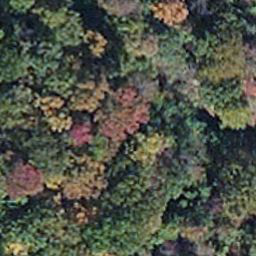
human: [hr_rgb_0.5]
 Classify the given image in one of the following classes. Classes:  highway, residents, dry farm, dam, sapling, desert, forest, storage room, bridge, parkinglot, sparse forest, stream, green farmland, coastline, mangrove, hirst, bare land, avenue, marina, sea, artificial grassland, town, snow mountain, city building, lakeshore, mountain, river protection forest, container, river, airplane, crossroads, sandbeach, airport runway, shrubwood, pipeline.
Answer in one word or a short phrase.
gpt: mangrove